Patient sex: F
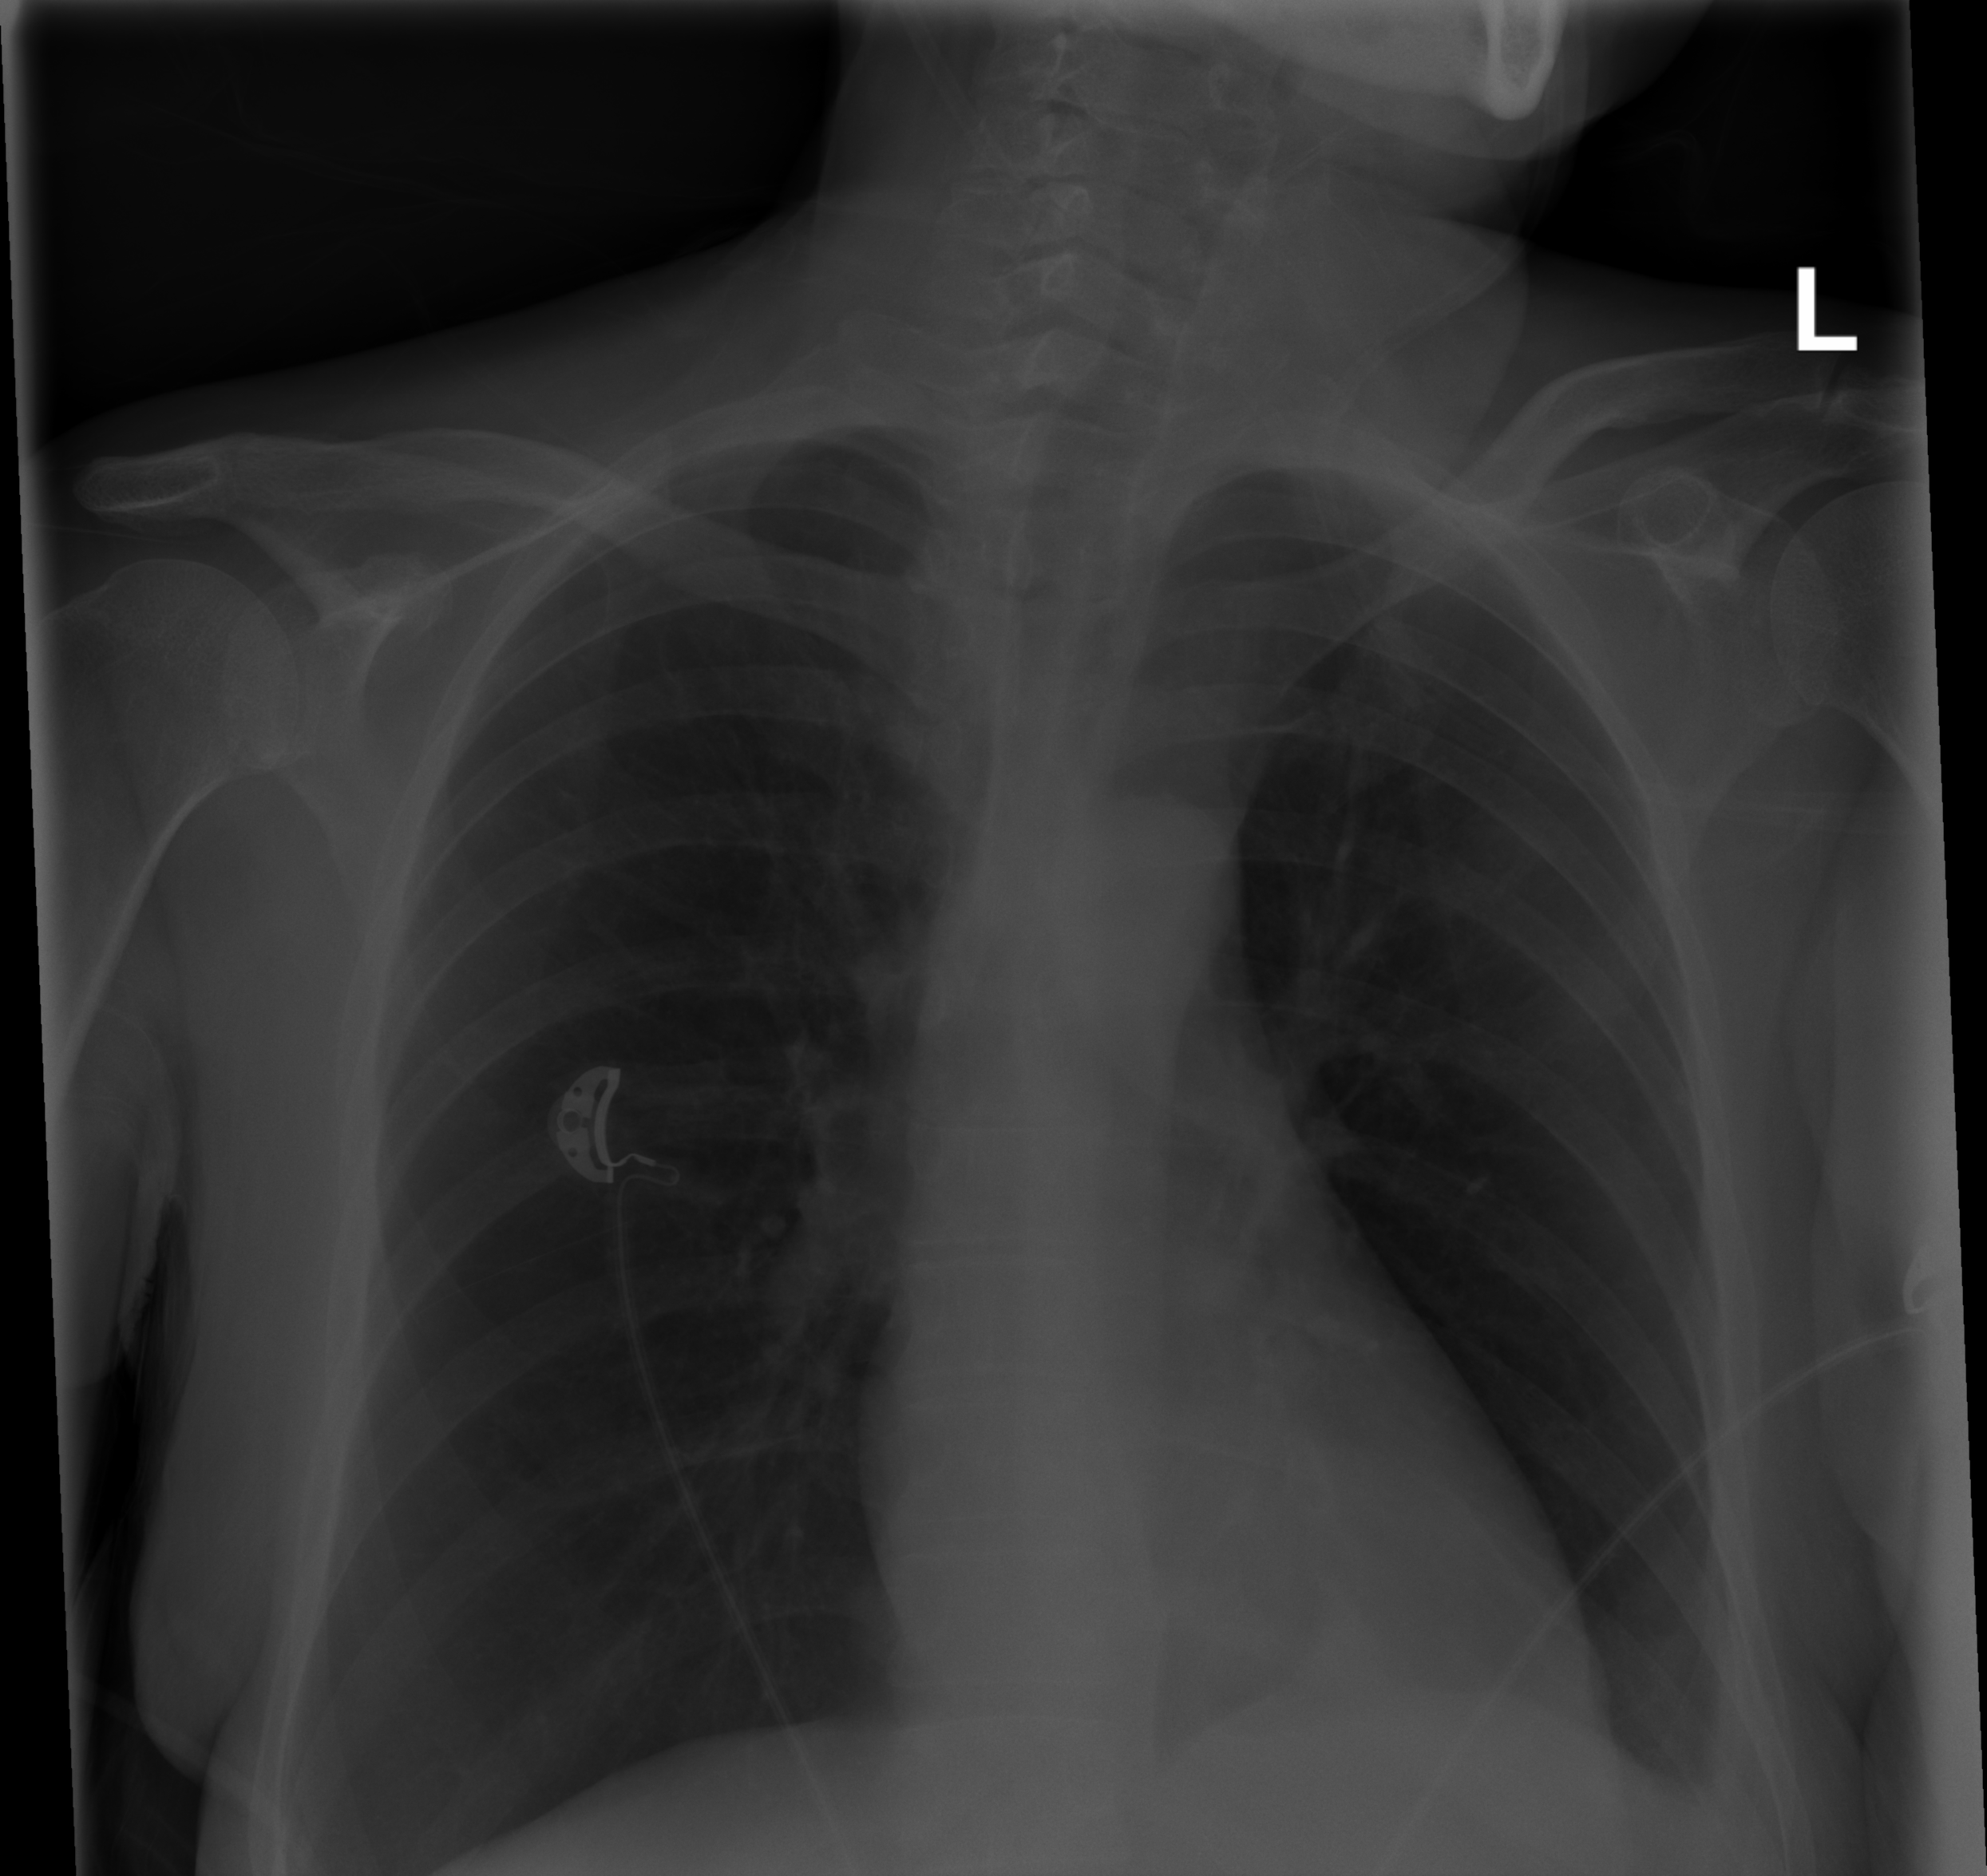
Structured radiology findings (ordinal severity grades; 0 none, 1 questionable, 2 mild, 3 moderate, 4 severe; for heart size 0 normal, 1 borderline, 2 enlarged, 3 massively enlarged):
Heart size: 0
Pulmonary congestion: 0
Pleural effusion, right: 0
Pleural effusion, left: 1
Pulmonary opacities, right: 0
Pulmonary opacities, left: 0
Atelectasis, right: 0
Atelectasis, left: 2